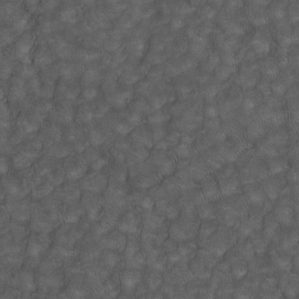
Label: non_frost